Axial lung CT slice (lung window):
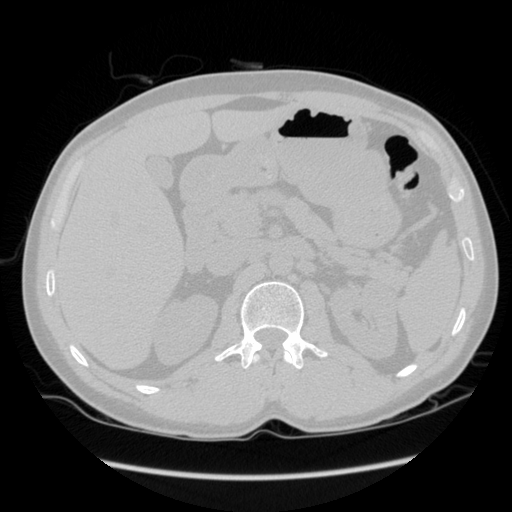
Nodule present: no